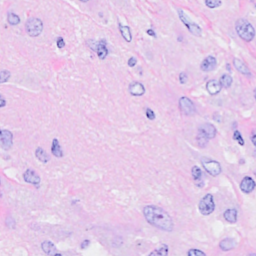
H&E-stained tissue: Breast